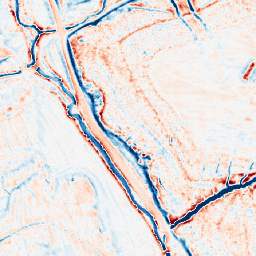
Category: edge_preserving
Decomposition family: anisotropic_diffusion
Decomposition parameters: iterations: 20
kappa: 10
gamma: 0.2
Upsampling method: nearest
Upsampling parameters: scale: 2
Upsampling scale: 2